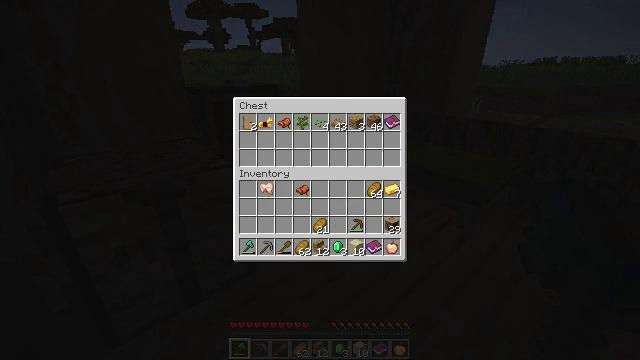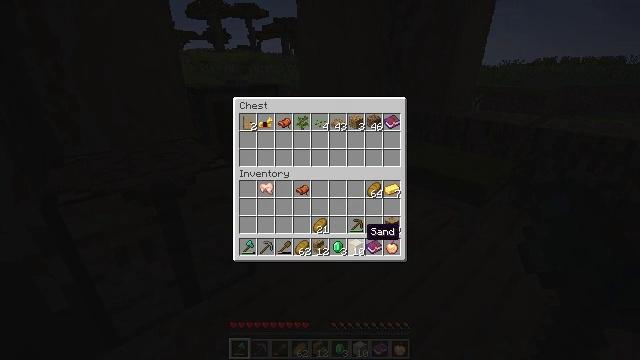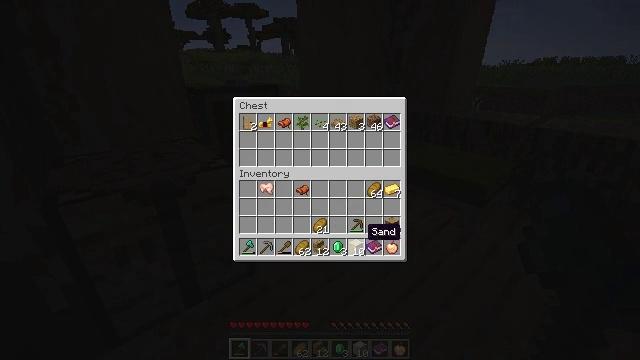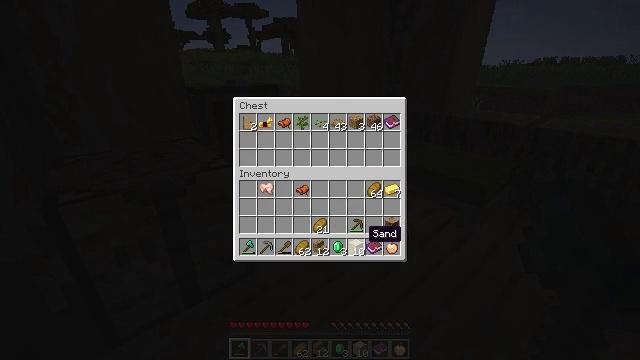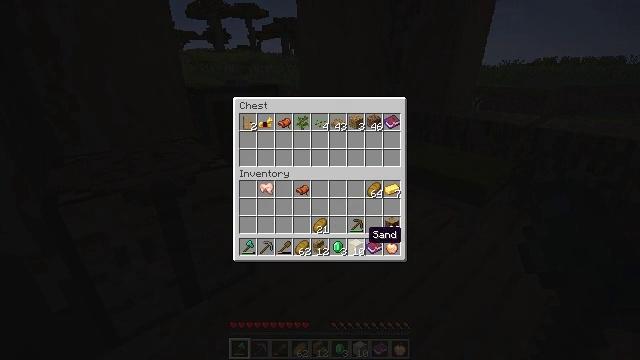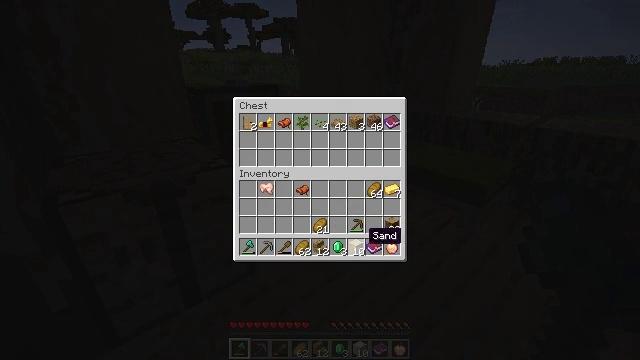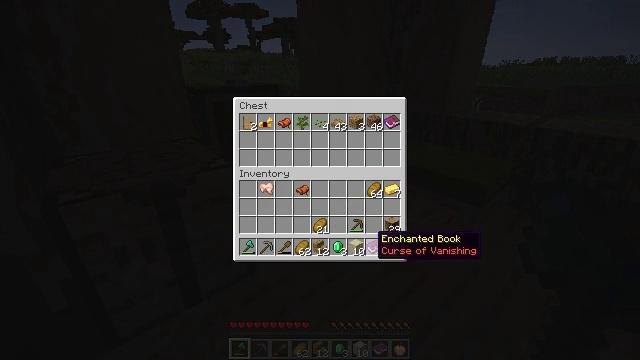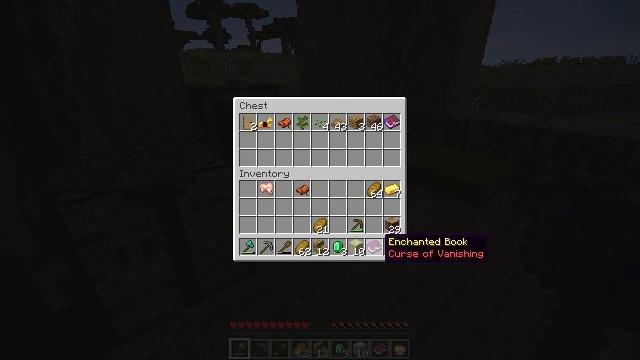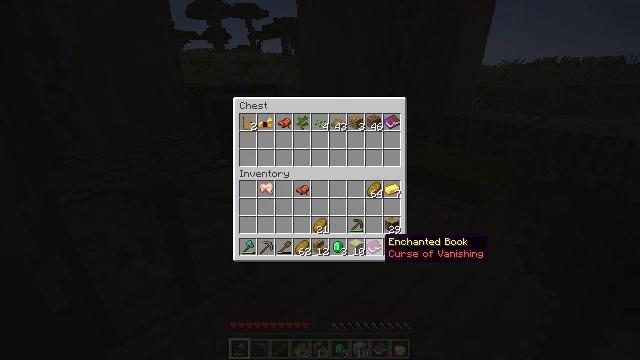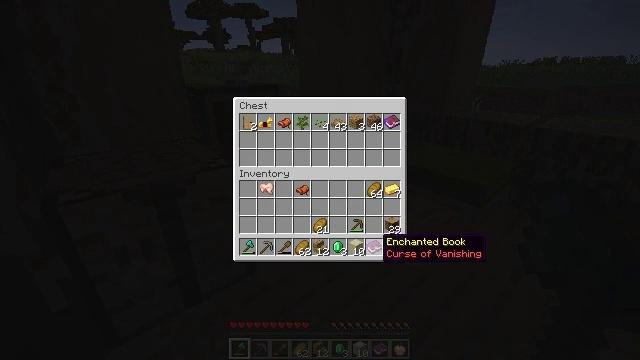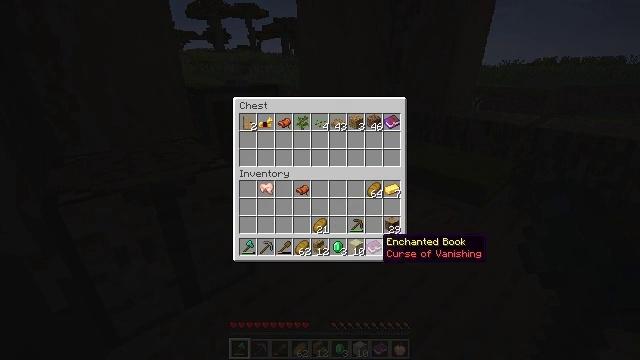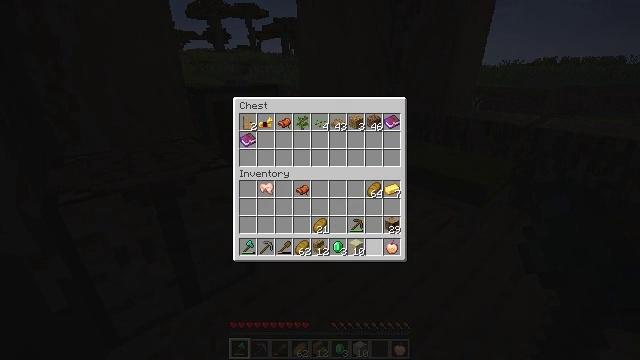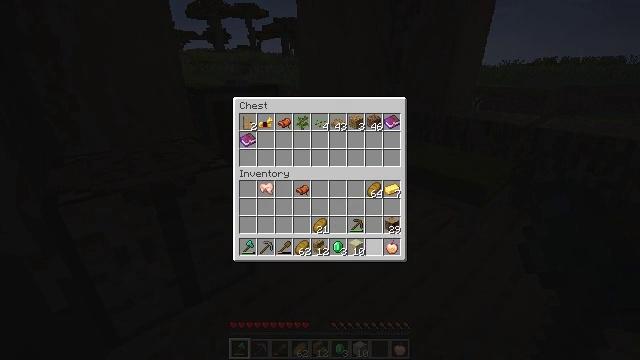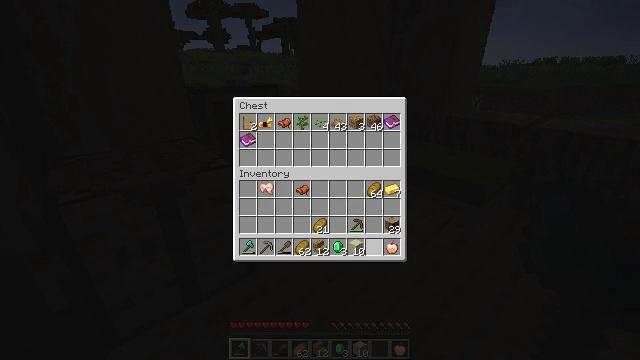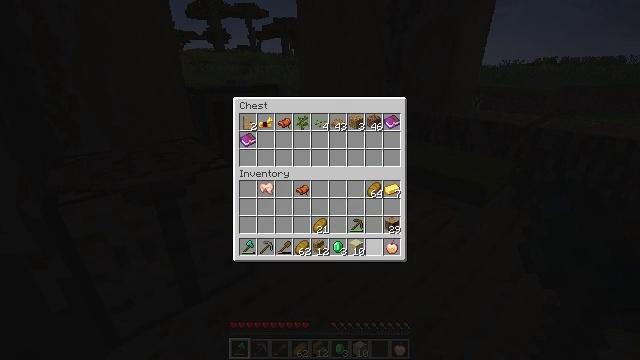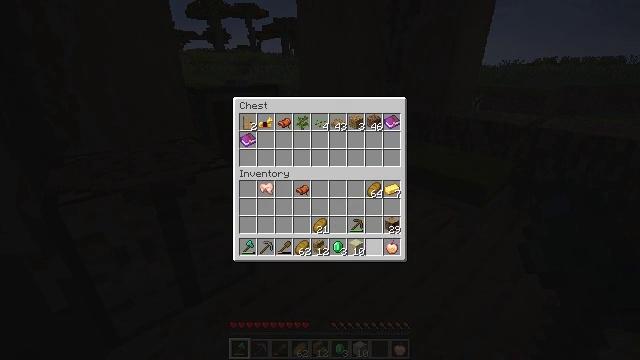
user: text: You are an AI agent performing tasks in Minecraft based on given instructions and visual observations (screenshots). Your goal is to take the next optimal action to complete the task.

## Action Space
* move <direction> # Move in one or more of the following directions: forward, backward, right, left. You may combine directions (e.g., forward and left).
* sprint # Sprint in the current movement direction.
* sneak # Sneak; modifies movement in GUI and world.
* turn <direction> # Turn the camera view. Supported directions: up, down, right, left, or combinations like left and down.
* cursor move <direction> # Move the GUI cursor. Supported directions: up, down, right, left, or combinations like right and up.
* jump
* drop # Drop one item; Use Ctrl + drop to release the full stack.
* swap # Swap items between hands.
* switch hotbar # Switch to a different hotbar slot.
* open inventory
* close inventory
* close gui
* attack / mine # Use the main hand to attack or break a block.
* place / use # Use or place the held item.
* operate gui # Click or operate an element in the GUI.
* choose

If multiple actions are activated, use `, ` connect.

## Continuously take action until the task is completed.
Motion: motion action
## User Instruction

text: Craft a pair of golden leggings at the crafting table.
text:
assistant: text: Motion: sneak, cursor move right
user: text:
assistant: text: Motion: sneak
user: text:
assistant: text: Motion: sneak
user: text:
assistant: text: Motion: sneak
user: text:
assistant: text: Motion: sneak
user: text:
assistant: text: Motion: sneak, cursor move right
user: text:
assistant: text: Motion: sneak, cursor move right
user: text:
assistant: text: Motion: sneak
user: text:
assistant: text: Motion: sneak
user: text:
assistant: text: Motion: sneak
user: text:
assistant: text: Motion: sneak, operate gui
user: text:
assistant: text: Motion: sneak, operate gui
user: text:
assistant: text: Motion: sneak, operate gui
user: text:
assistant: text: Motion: sneak
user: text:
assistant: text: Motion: sneak
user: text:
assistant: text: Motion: sneak
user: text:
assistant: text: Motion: sneak
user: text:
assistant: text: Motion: sneak
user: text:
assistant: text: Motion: sneak
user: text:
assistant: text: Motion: sneak
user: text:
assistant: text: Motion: sneak
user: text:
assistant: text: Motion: sneak
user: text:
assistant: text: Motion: sneak, operate gui
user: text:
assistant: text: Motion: sneak, operate gui
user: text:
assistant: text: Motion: sneak, operate gui
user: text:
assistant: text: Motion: sneak
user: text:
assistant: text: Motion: sneak
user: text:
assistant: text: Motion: sneak
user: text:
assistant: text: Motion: sneak
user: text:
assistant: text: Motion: sneak, cursor move up